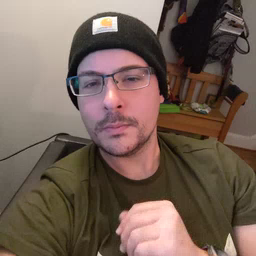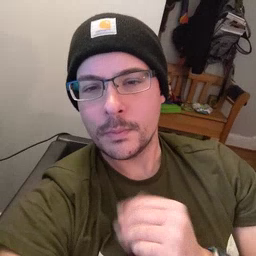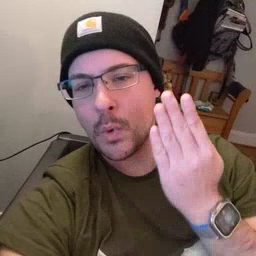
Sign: morning